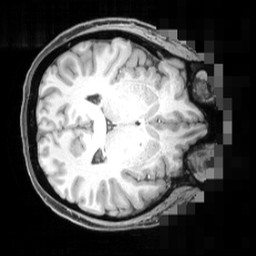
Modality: T1w
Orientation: axial
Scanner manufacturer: siemens
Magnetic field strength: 3 T
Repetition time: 2.55 s